Question: I am creating a GUI wherein I have a 'TextBox', and a few 'Button's.
The problem is, the layout seems to be scrambled. And when I increase the row number so that I could space out well, it doesn't make any difference. I am not sure where I have made a mistake.
Code:
'''
from Tkinter import *
from tkFileDialog import *
gui = Tk() #create an object
gui.title("xyz")
gui.geometry("900x300")
GuiLabel1 = Label(gui,text="hi everyone!!!!!!")
GuiLabel1.grid(row=0, column=0)
GuiLabel2 = Label(gui,text="File")
GuiLabel2.grid(row=1, column=0)
bar=Entry(gui)
bar.grid(row=1, column=1)
button1= Button(gui, text="Browse")
button1.grid(row=1, column=2)
button2= Button(gui, text="Process")
button2.grid(row=2, column=2)
button3= Button(gui, text="ABC")
button3.grid(row=3, column=0)
button4= Button(gui, text="ABC")
button4.grid(row=3, column=1)
button5= Button(gui, text="ABC")
button5.grid(row=3, column=2)
button6= Button(gui, text="ABC")
button6.grid(row=3, column=3)
button7= Button(gui, text="ABC")
button7.grid(row=3, column=4)
gui.mainloop()
'''
See the below image for the screenshot of the GUI:

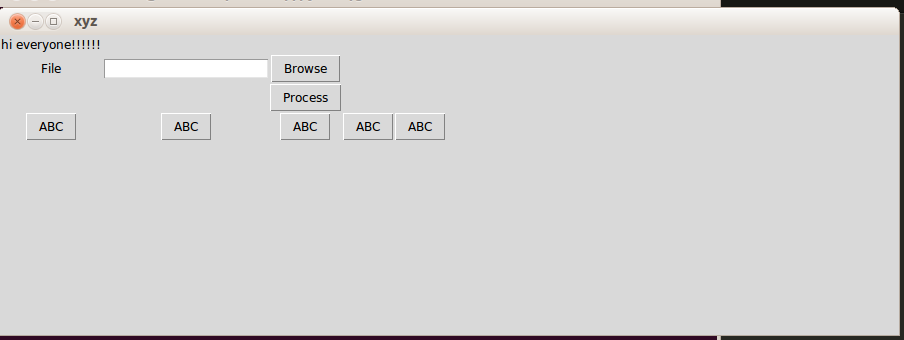
Answer: You can use the "width=" parameter to evenly space widgets see <URL> and row/columnconfigure to show empty rows/columns
'''
from Tkinter import *
gui = Tk() #create an object
gui.title("xyz")
gui.geometry("900x300")
GuiLabel1 = Label(gui,text="hi everyone!!!!!!")
GuiLabel1.grid(row=0, column=0)
GuiLabel2 = Label(gui,text="File")
GuiLabel2.grid(row=3, column=0)
bar=Entry(gui)
bar.grid(row=1, column=1)
button1= Button(gui, text="Browse", width=test_width)
button1.grid(row=1, column=2)
button2= Button(gui, text="Process", width=test_width)
button2.grid(row=2, column=2)
test_width=20
for ctr in range(4):
button= Button(gui, text="ABC"+str(ctr+1), width=test_width)
button.grid(row=3, column=ctr)
## empty column between
gui.columnconfigure(4, minsize=50)
button7= Button(gui, text="ABC")
button7.grid(row=3, column=5)
gui.mainloop()
'''